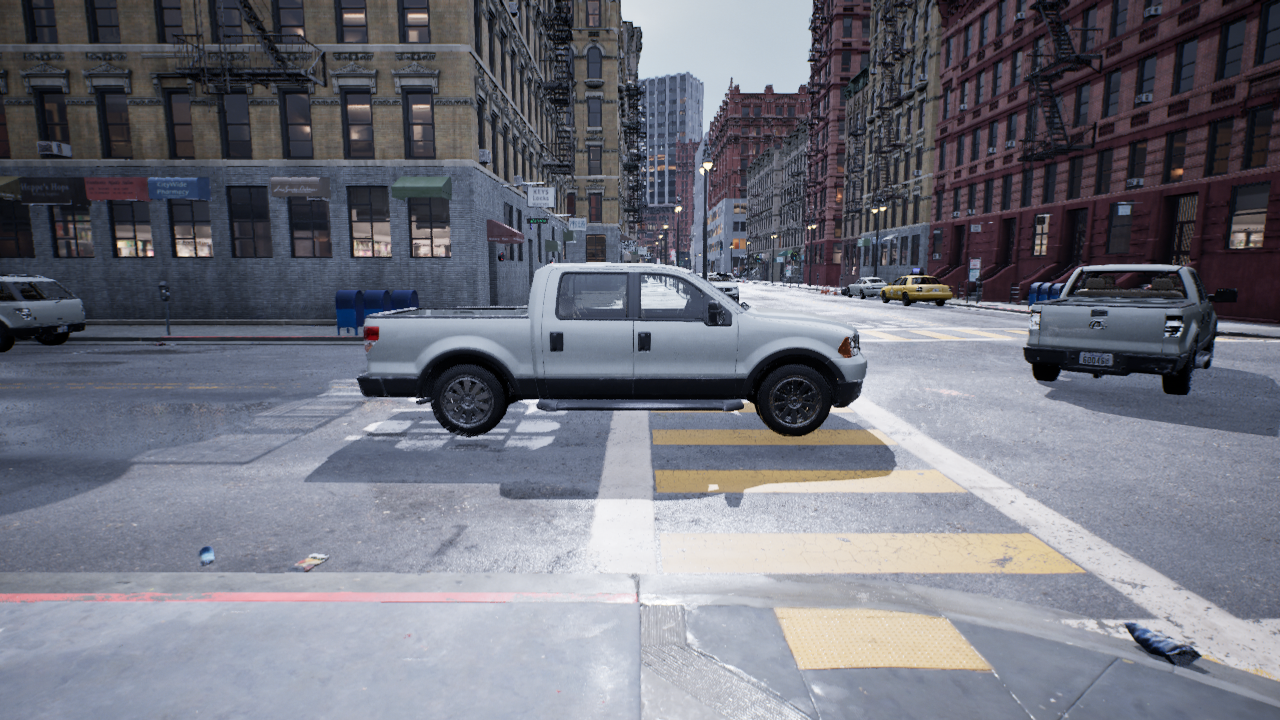
Venue: residential
Lighting: overcast
Vehicle rig: pickup